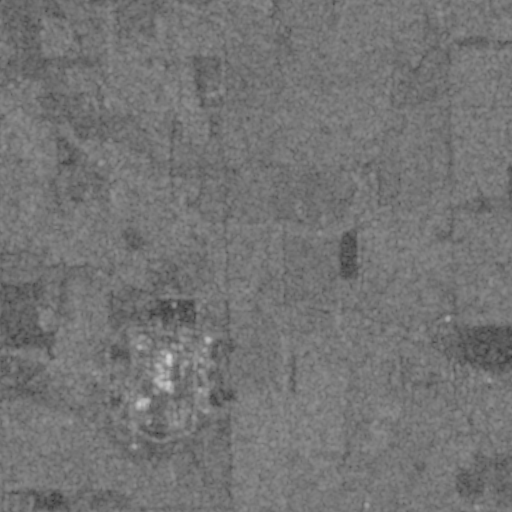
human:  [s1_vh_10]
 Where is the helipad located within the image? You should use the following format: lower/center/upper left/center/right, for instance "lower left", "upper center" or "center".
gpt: The helipad is located in the center left of the image.
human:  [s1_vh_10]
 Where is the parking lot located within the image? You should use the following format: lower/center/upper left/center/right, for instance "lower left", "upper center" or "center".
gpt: The parking lot is located in the center left of the image.
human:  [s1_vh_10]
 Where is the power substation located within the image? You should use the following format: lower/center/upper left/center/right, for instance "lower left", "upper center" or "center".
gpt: The power substation is located in the lower left of the image.
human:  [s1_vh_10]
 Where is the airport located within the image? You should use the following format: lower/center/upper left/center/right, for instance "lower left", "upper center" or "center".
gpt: There is no airport in the image.

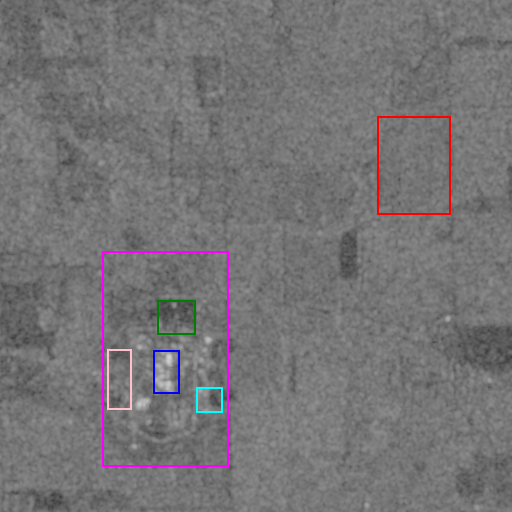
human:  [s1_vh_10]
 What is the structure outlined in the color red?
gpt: The structure outlined in red is a crop field.
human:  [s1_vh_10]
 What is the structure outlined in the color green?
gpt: The structure outlined in green is a parking lot.
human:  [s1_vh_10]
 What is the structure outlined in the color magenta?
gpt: The structure outlined in magenta is a power plant.
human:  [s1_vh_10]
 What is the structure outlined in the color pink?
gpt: The structure outlined in pink is a power substation.
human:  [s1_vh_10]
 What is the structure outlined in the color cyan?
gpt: The structure outlined in cyan is a building.
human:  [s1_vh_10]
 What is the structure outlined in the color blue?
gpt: The structure outlined in blue is a building.
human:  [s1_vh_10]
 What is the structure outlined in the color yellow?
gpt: There is no yellow outline.